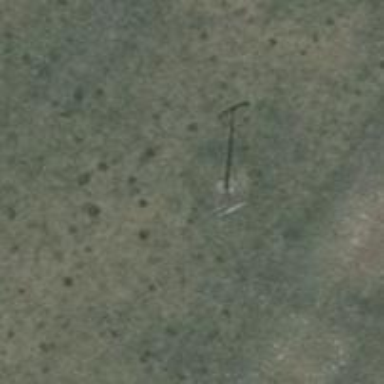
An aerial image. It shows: Power pole.